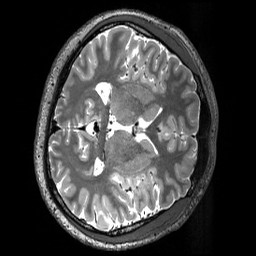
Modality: T2w
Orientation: axial
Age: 25
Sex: male
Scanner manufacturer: siemens
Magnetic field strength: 3 T
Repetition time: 3.2 s
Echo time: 0.565 s